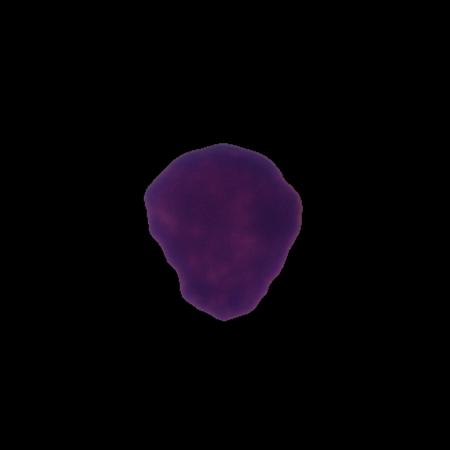
Label: healthy